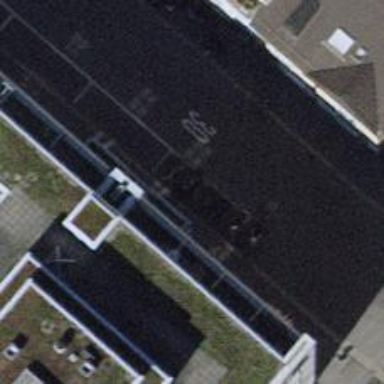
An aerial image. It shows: Bicycle parking area with stands available.